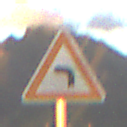
Verkehrszeichen: KurveLinks
Umgebung: Outdoor, RoadRail
Tageszeit: SunriseSunset
Wetter: PartlyCloudy
Licht: Natural
Jahreszeit: NotSpecified
Kontrast: HighContrast